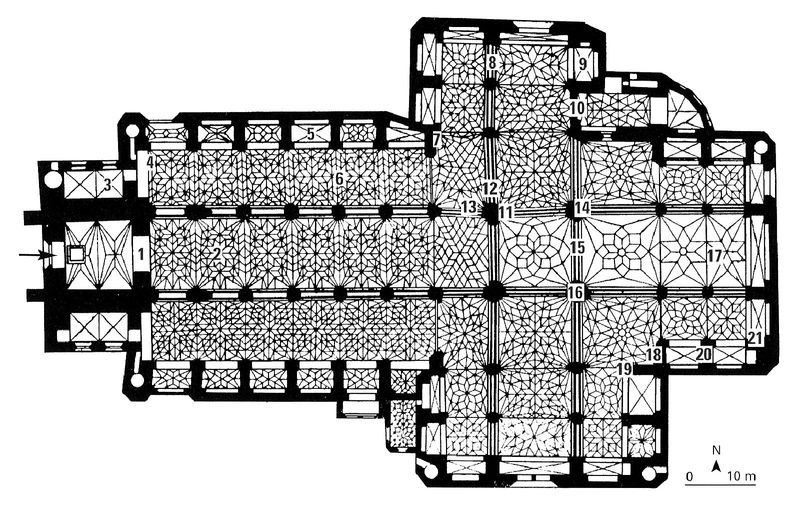
Titel: Danzig, Rechtstadt mit Marienkirche
Künstler: Heinrich Ungeradins
Standort: Danzig (Gdansk), Marienkirche (EU - PL)
Schlagwörter: weiß, fenster, schwarz, säulen, tür, zeichnung, gebäude, muster, architektur, kirche, gotik, schiff, türen, zahlen, eingang, gewölbe, kreuz, stern, dom, mauerwerk, sterne, altar, kathedrale, portal, apsis, chor, plan, pfeil, netz, bau, grundriss, maßstab, haupteingang, gänge, kapellen, vierung, himmelsrichtung, kirchenschif, 1, numereierung, seiterneingang